Interaction volume radius: 10 \u00c5
Interaction volume height: 35 \u00c5
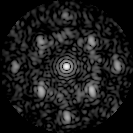
Disorder parameter: 0.4359